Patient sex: F
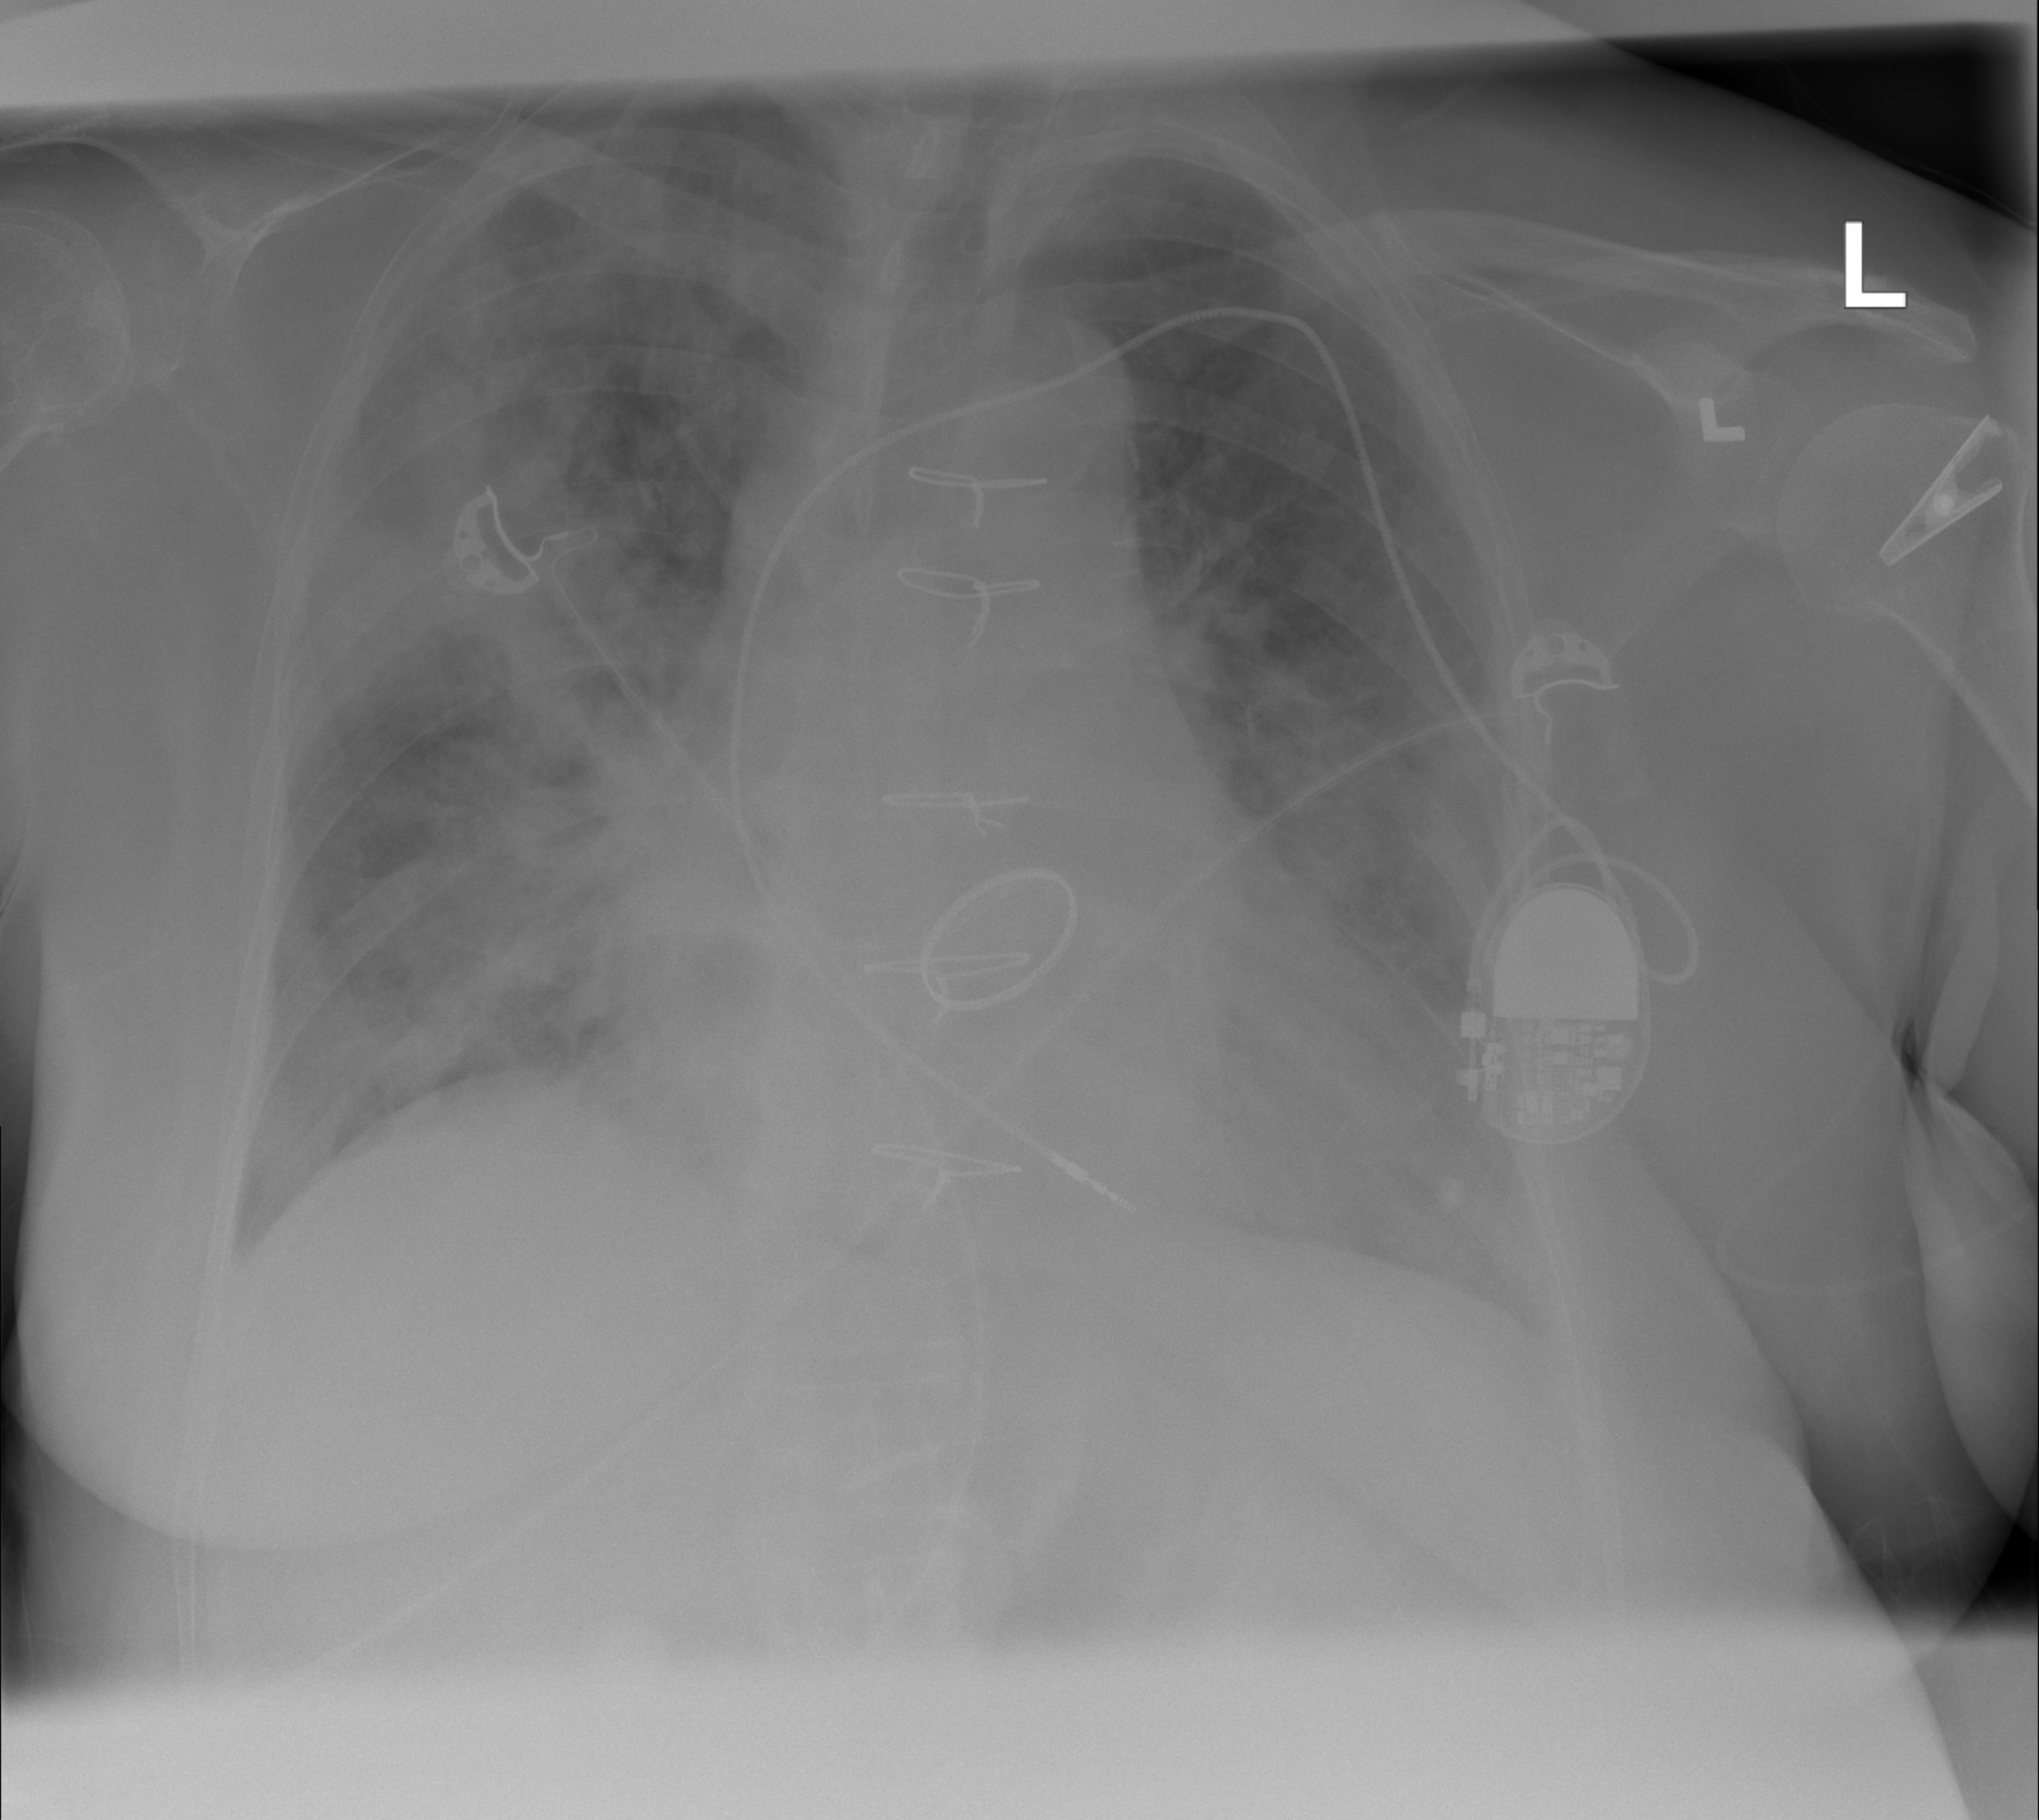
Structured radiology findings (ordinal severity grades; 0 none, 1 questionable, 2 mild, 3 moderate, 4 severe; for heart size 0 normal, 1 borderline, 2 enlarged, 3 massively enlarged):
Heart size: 2
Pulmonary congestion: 2
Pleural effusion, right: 2
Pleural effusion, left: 2
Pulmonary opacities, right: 3
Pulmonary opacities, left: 2
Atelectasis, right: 2
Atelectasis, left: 2